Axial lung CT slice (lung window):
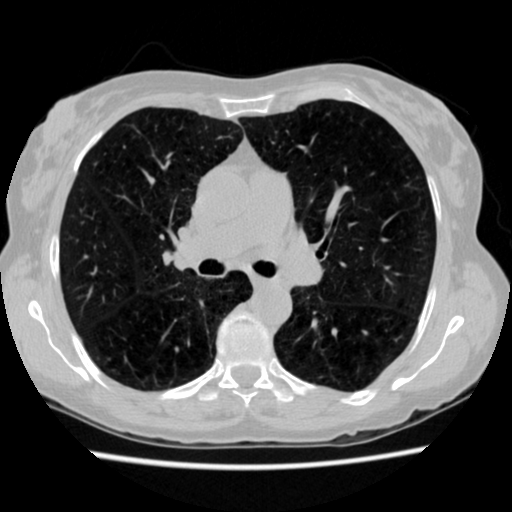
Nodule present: no